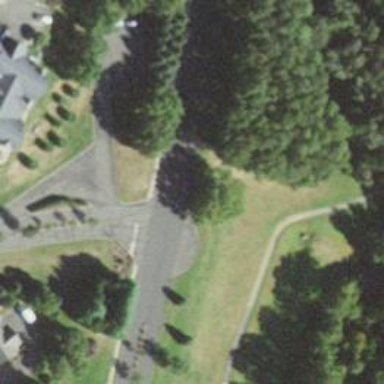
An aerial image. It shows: Asphalt driveway used as service road.